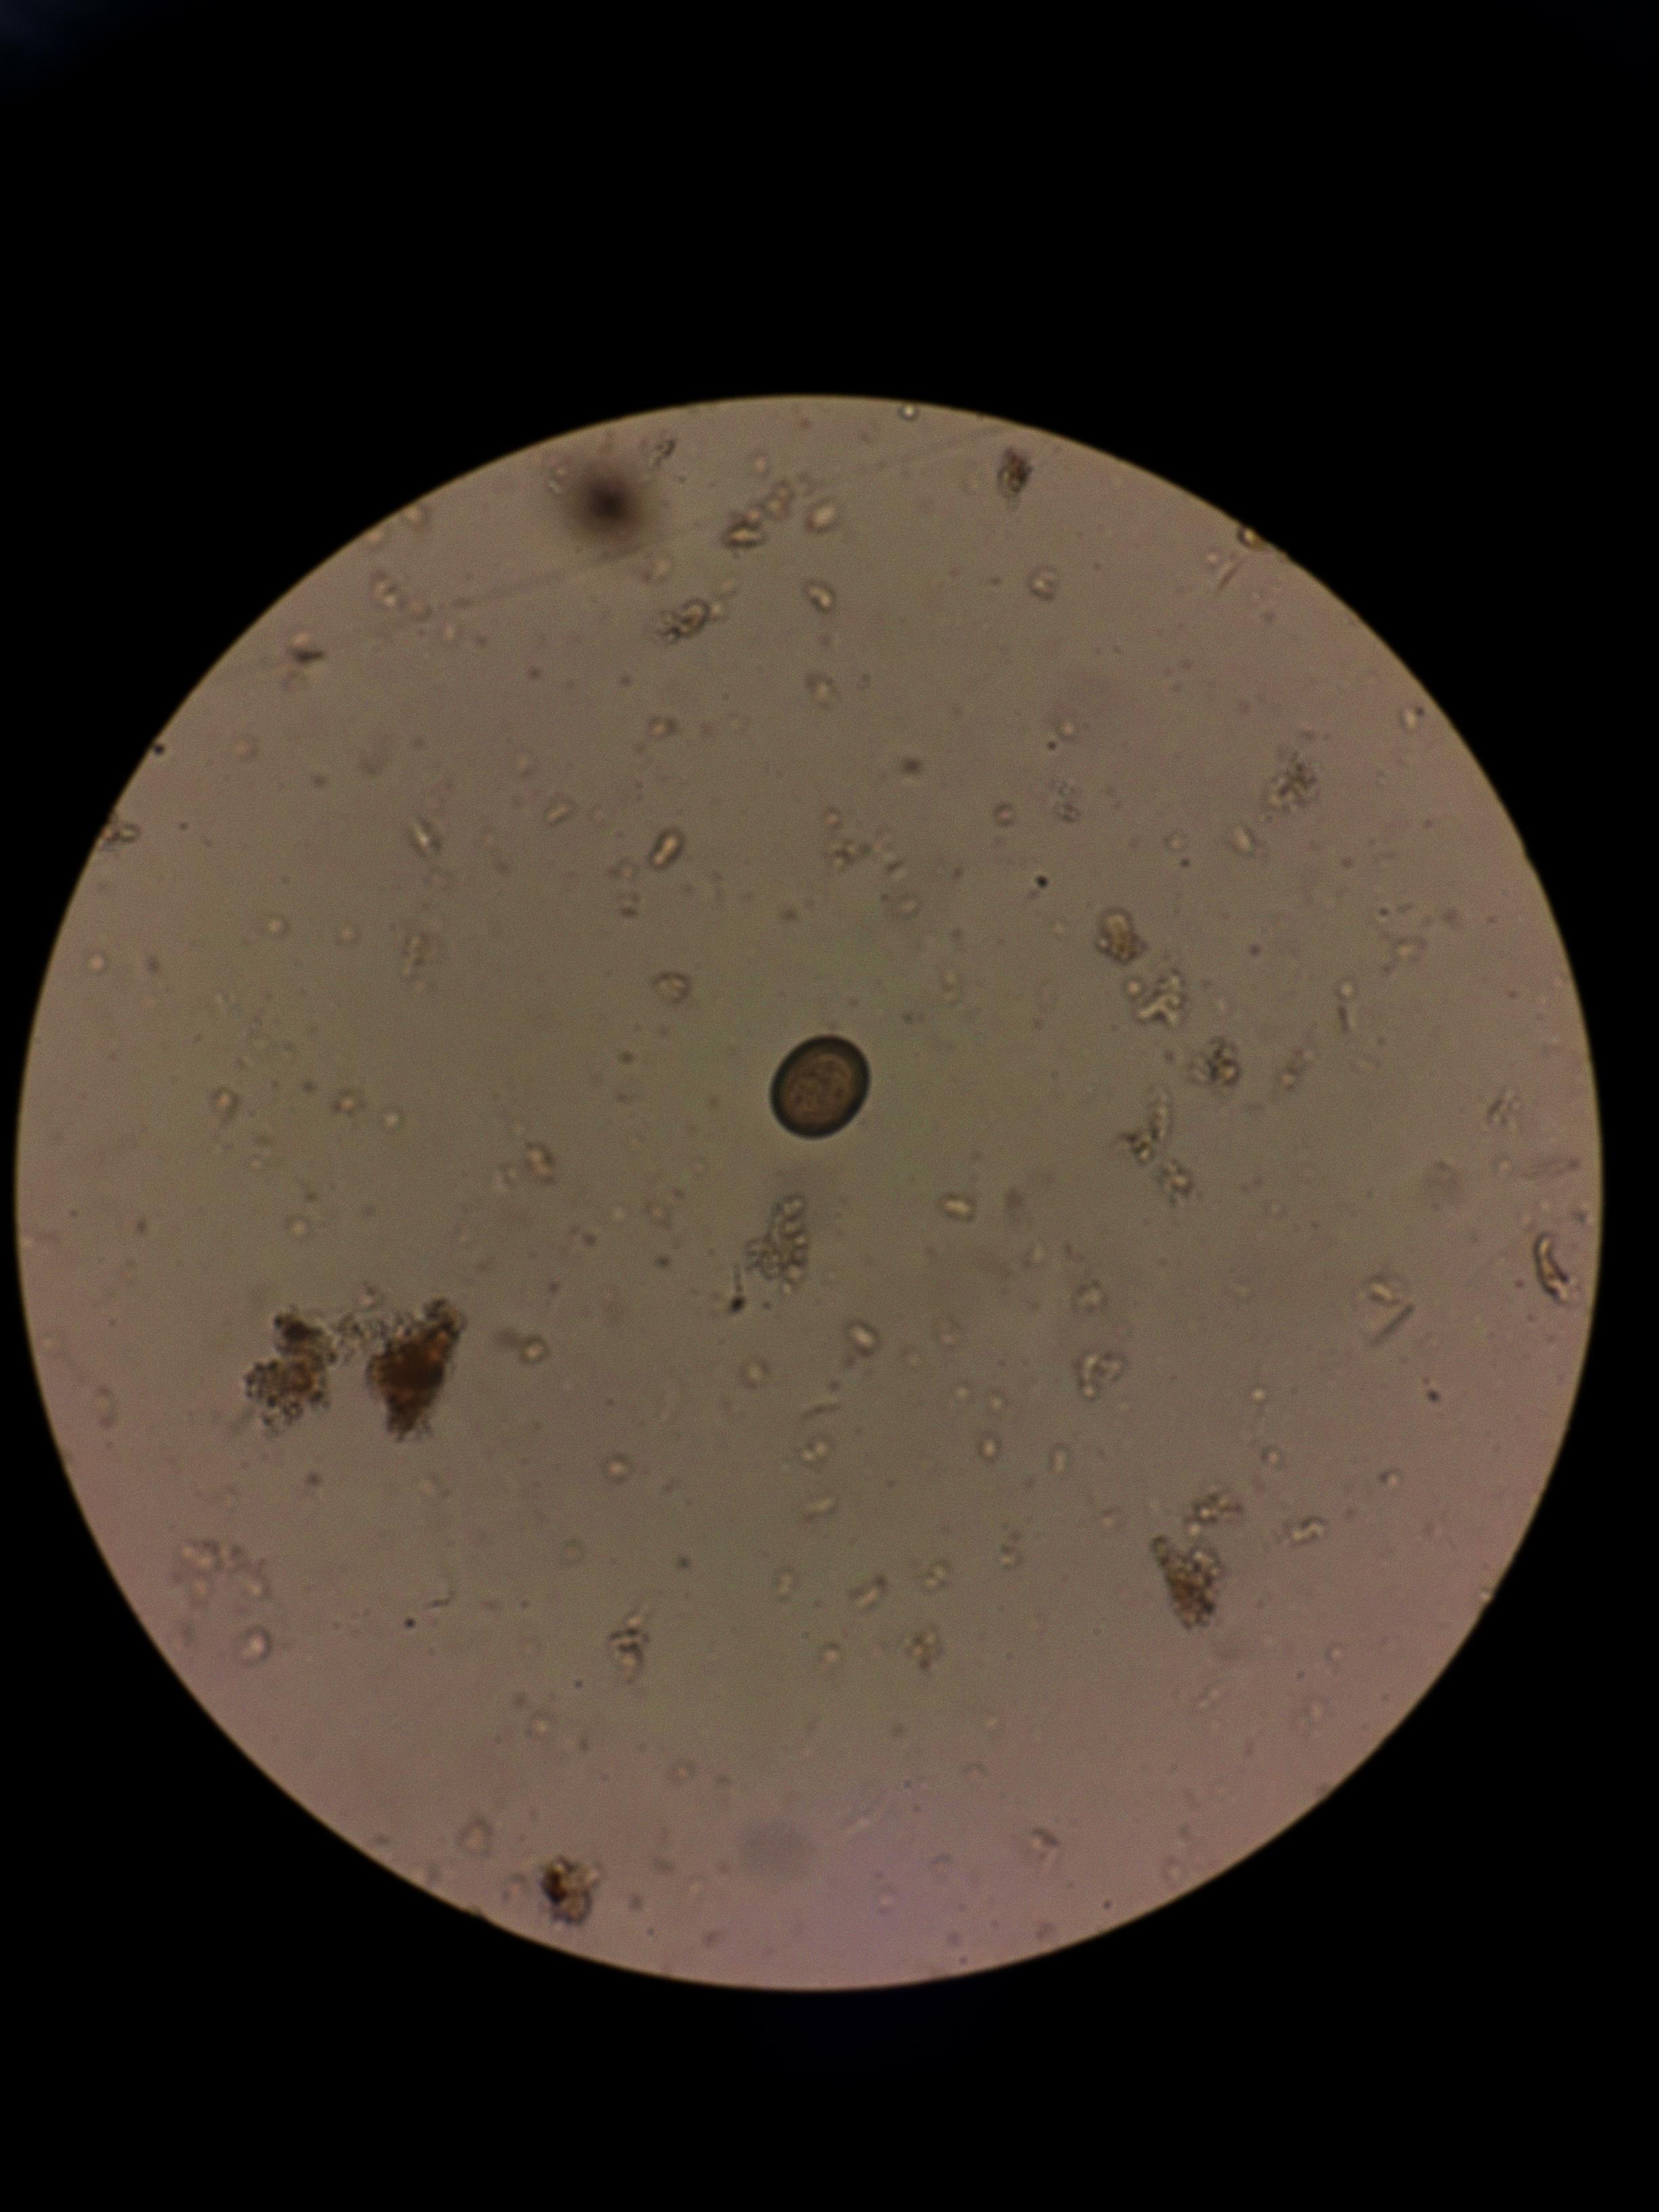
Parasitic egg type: Taenia spp. egg